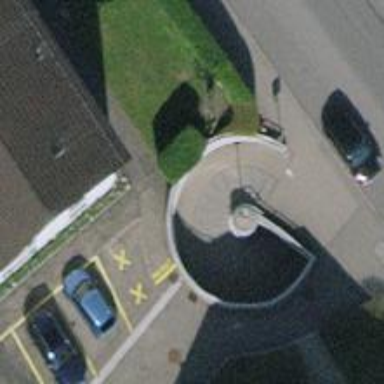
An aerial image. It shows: Concrete steps with ramp.